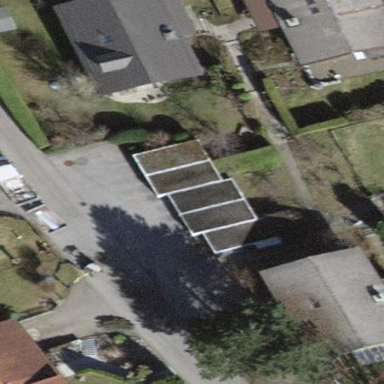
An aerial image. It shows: Group of garages.